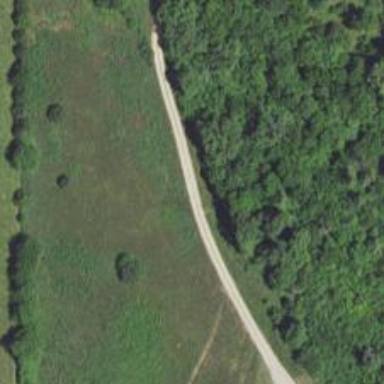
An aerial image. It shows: Driveway leading to service road.